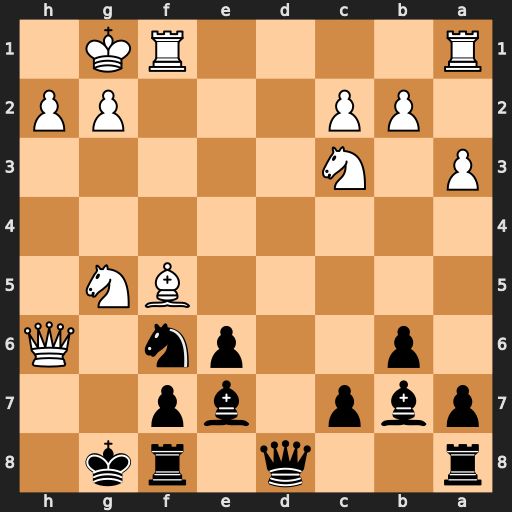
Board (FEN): r2q1rk1/pbp1bp2/1p2pn1Q/5BN1/8/P1N5/1PP3PP/R4RK1
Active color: b
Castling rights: -
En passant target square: -
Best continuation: Qd4+ Kh1 exf5